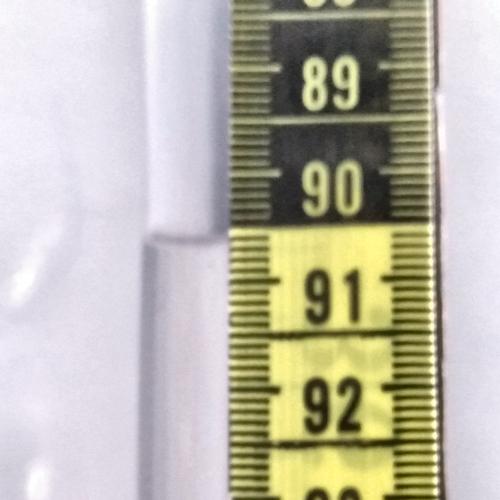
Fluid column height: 90.6 cm